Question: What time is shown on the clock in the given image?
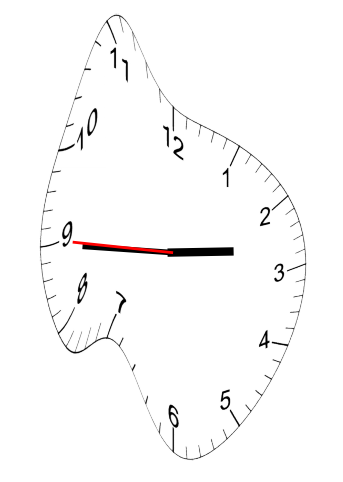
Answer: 02:44:45